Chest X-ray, AP view. Patient: 69 years old, sex F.
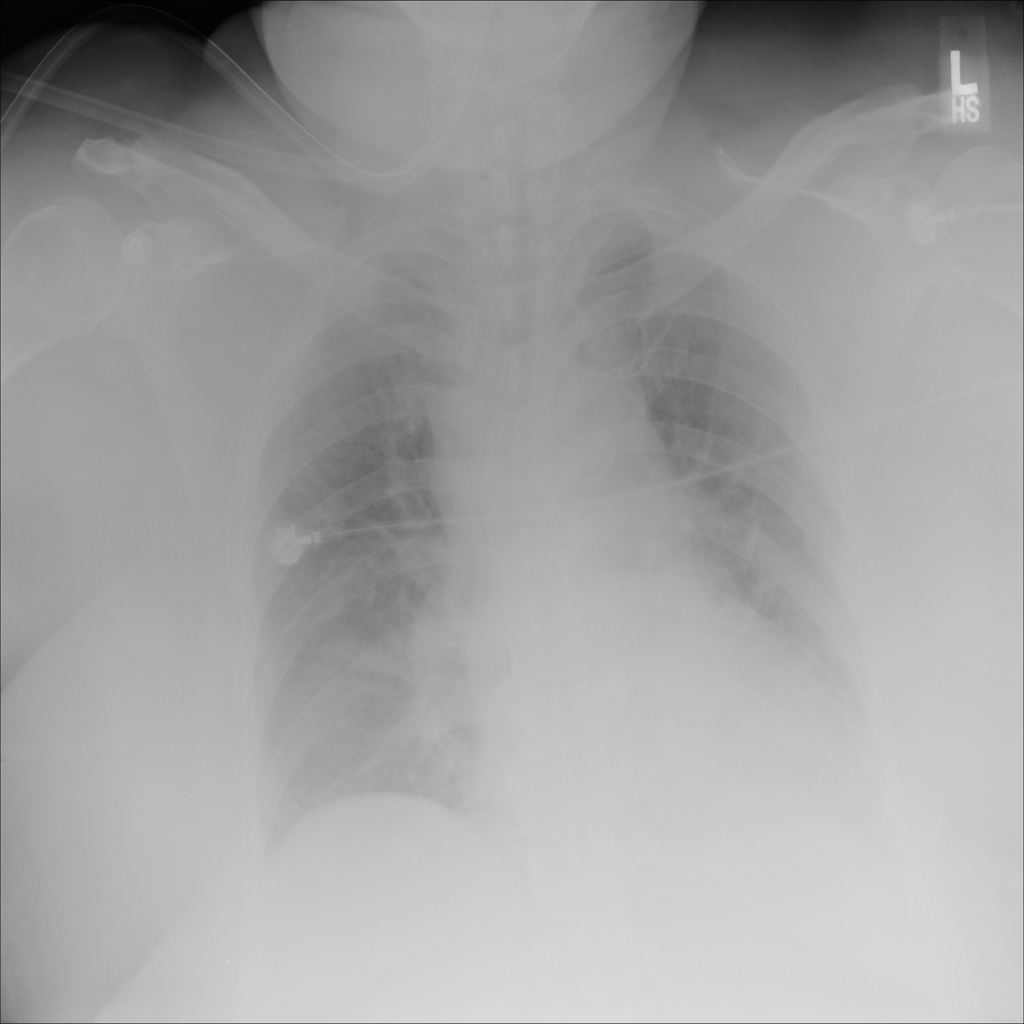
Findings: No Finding